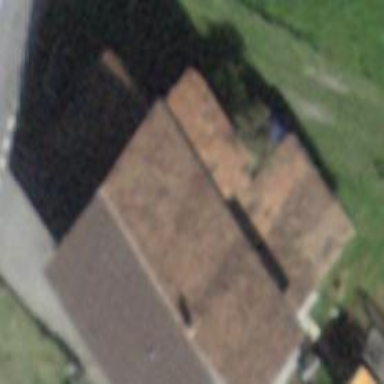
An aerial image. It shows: Farm building.